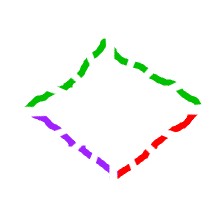
Shape: rhombus